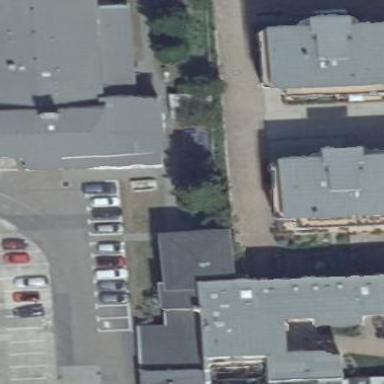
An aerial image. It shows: Office building.